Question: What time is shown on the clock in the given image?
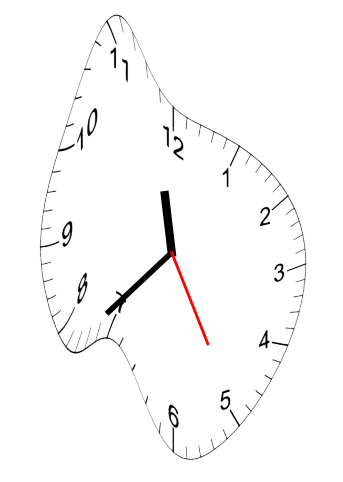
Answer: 11:37:25